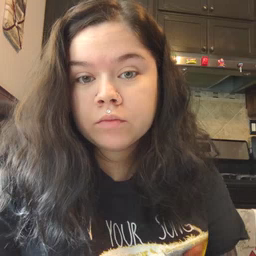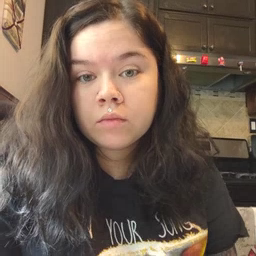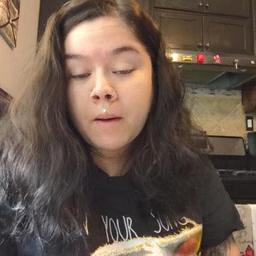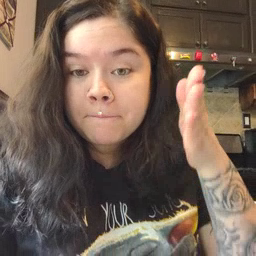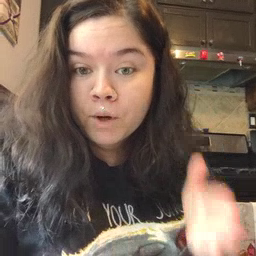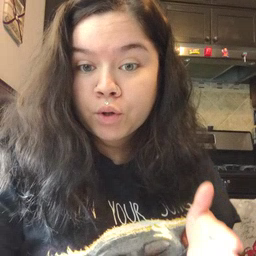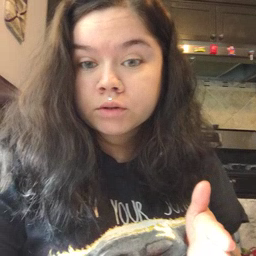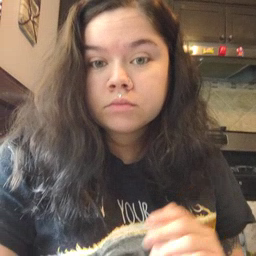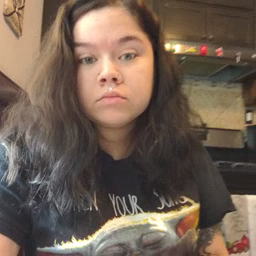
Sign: person